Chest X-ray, PA view. Patient: 15 years old, sex M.
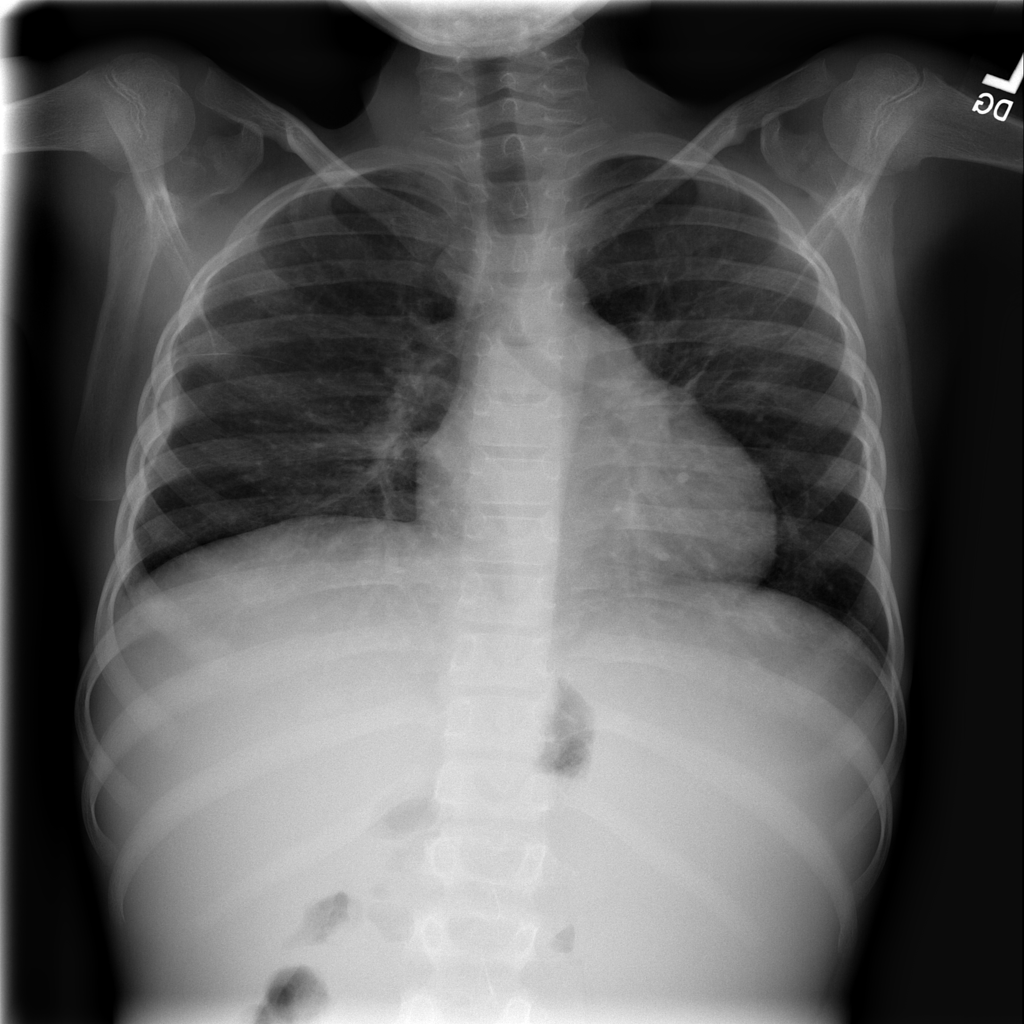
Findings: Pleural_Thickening